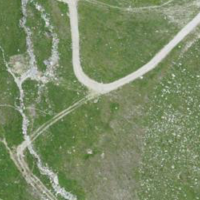
EUNIS habitat code: 31
Species observed at this site:
Astragalus alpinus